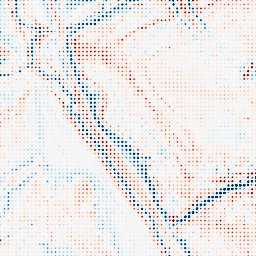
Category: edge_preserving
Decomposition family: bilateral
Decomposition parameters: d: 21
sigma_color: 25
sigma_space: 75
Upsampling method: sinc_blackman
Upsampling parameters: scale: 8
kernel_size: 4
Upsampling scale: 8